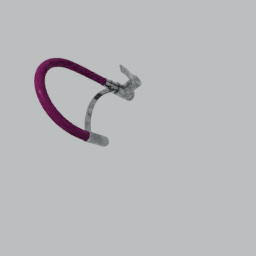
Label: appliances